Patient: sex M, age 32
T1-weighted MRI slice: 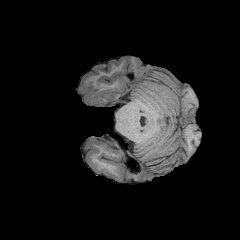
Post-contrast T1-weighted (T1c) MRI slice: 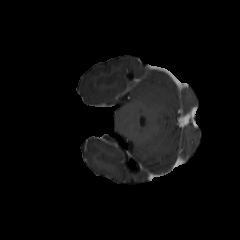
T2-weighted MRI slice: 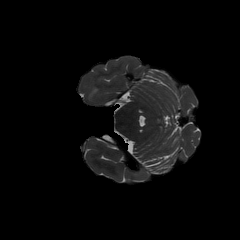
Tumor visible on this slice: yes
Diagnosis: Astrocytoma, IDH-mutant
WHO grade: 2